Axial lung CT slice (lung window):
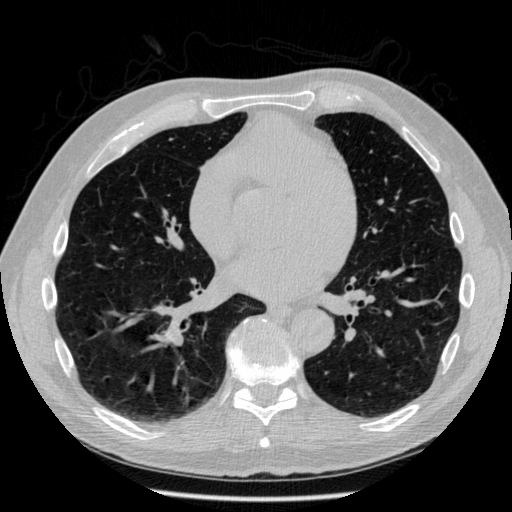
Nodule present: no